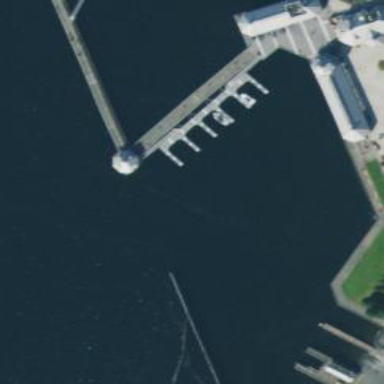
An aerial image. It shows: Man-made pier.